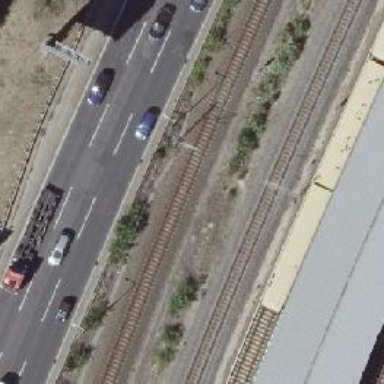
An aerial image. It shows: Railway with electrified contact lines.